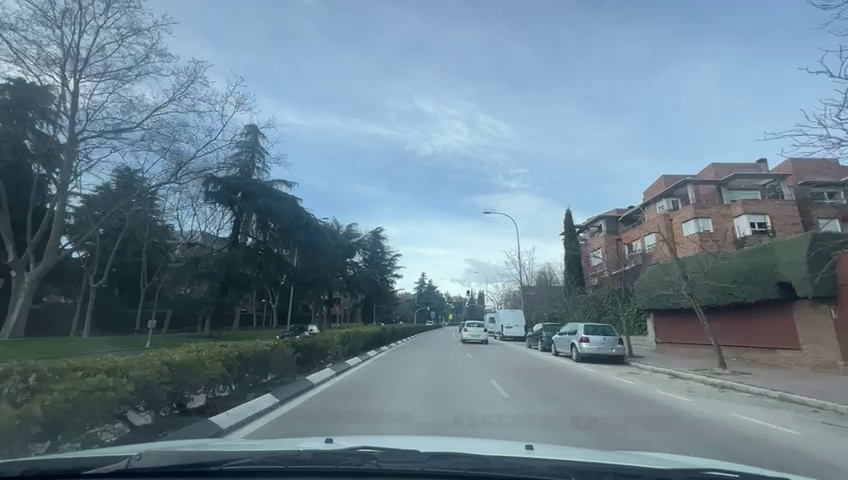
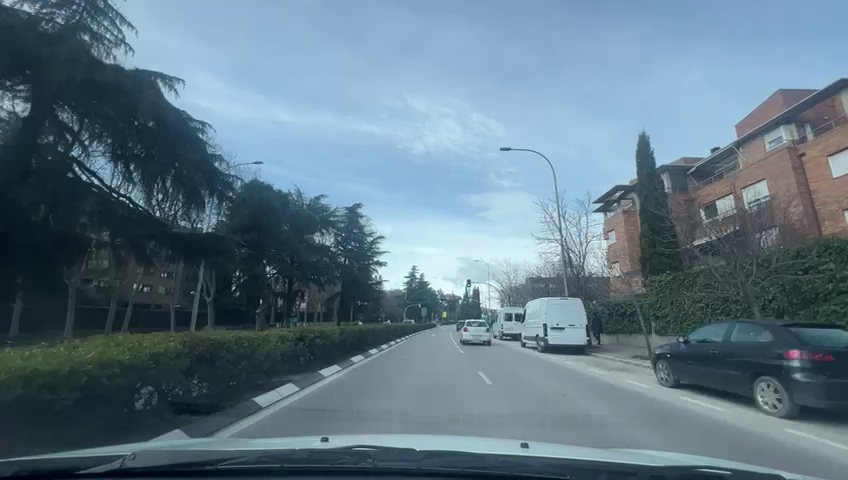
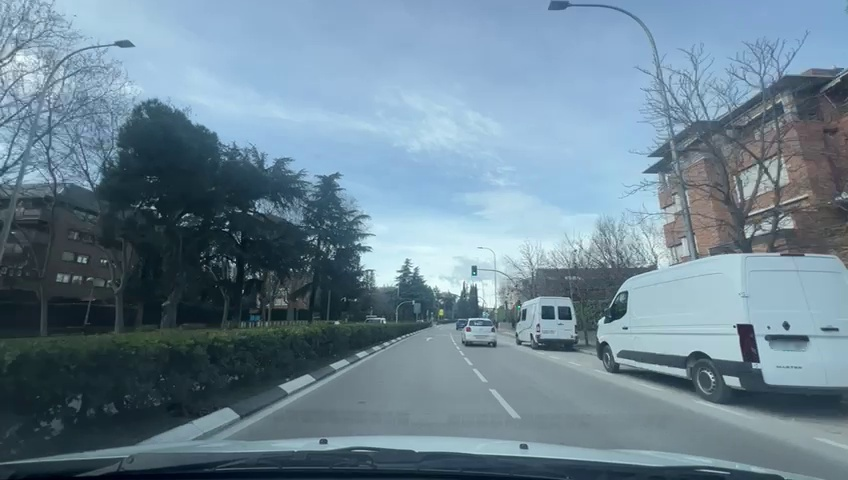
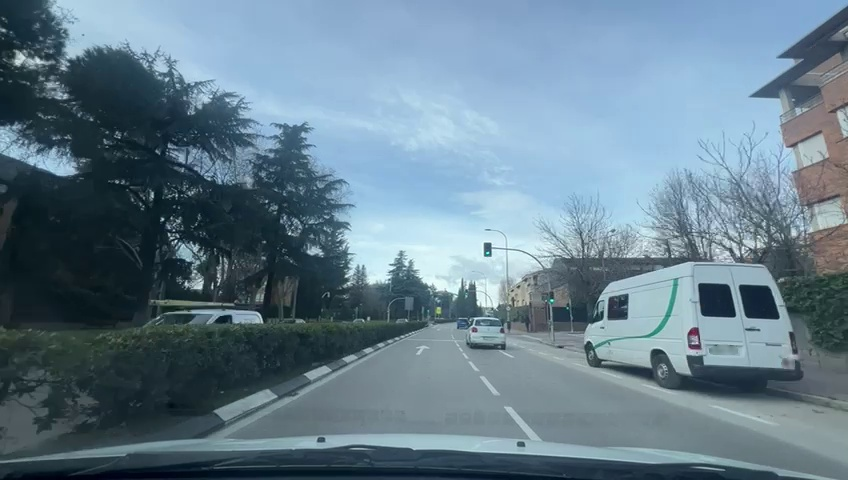
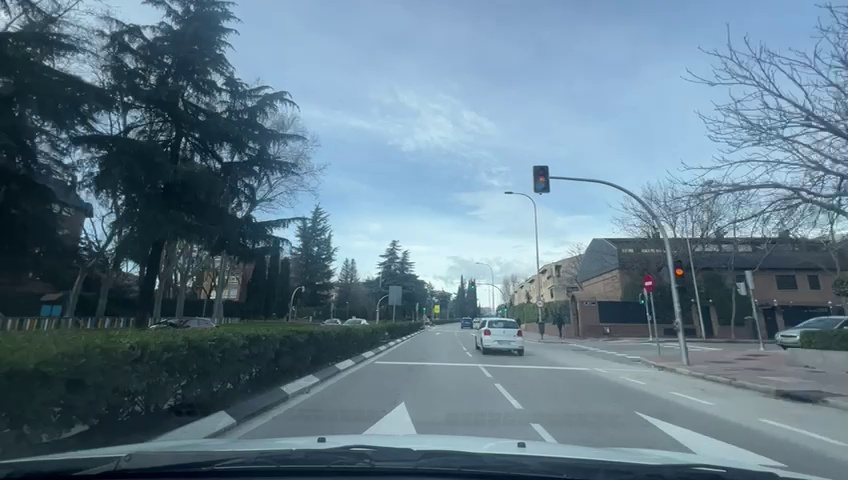
Situation: empty
Question: Is the ego vehicle traveling in a middle lane with traffic lanes on both sides?
Answer: No
Reasoning: Lane markings indicate the ego vehicle is on a two lane road, located on the left.

Situation: empty
Question: Are vehicles present on the left side of the ego lane?
Answer: No
Reasoning: There are only vehicles parked in the right side of the ego lane.

Situation: empty
Question: Is the ego vehicle traveling on a narrow street with sidewalks or bike lanes directly adjacent to the roadway?
Answer: No
Reasoning: The ego vehicle is travelling on a wide street with two lanes.

Situation: empty
Question: Are pedestrians, cyclists or motorbikes moving alongside the ego vehicle on the right side?
Answer: No
Reasoning: The are not cyclists moving alongside the ego vehicle.